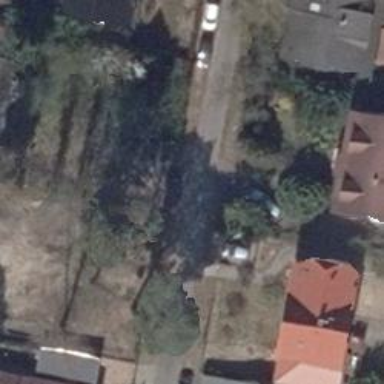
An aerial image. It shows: Driveway.